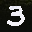
Label: 3